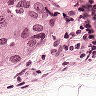
Metastatic tissue present: yes